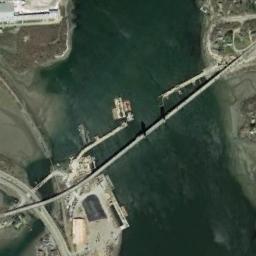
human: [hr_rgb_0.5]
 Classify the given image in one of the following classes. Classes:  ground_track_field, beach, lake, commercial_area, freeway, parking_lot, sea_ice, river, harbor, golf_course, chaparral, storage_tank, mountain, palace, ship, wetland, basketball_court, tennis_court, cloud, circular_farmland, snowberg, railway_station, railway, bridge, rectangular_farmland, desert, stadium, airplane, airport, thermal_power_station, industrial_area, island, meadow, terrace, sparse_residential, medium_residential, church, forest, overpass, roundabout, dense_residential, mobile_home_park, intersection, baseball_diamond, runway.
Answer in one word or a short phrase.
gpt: bridge